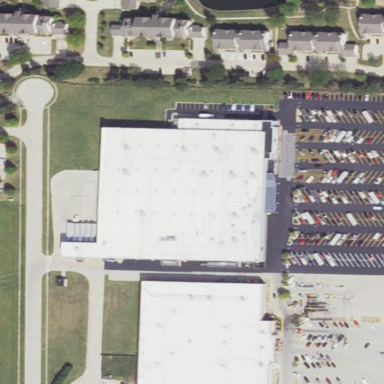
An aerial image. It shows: Retail building that houses wholesale shop.